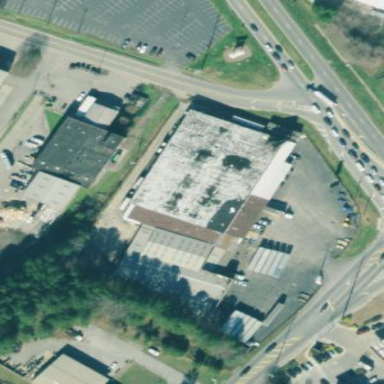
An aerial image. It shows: Retail building.